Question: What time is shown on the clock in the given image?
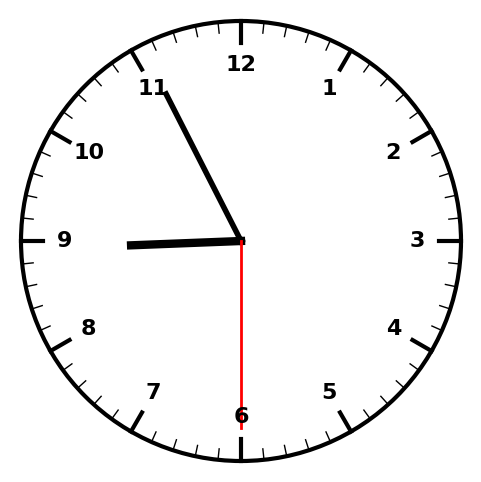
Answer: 08:55:30